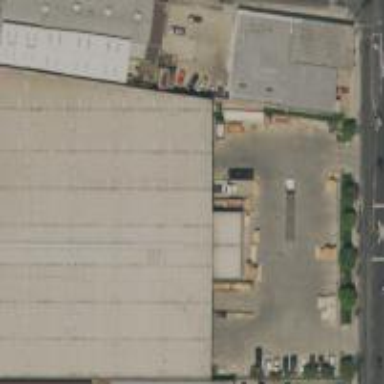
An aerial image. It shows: Warehouse building.